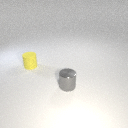
small gray metal cylinder to the right of small yellow rubber cylinder